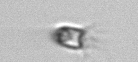
Label: Balanion